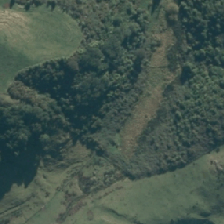
Land cover: broadleaved_indigenous_hardwood